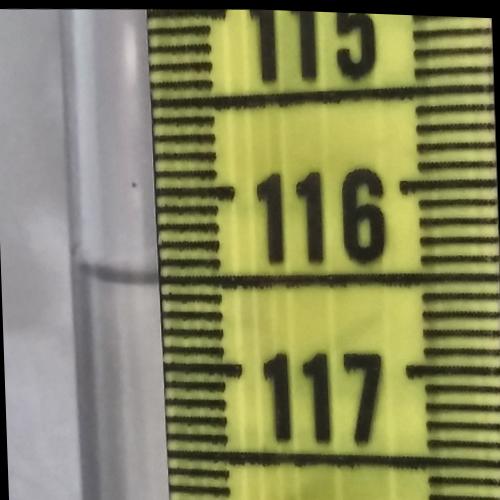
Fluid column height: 116.5 cm